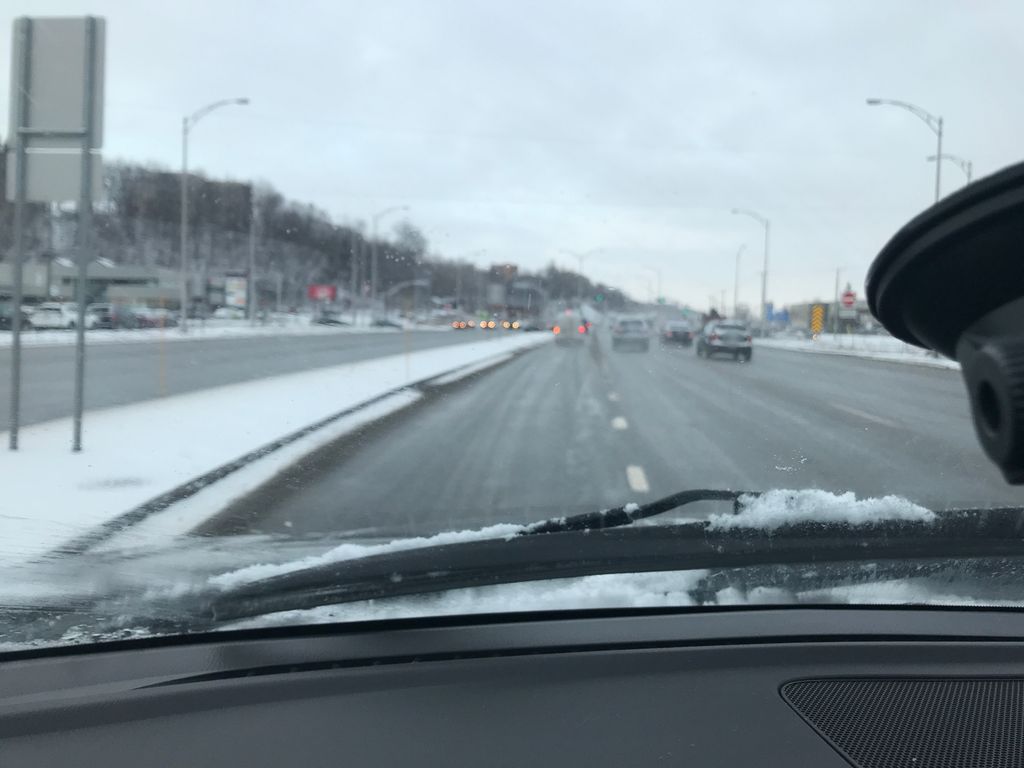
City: quebec_city